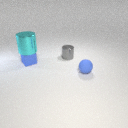
small blue metal cube behind small blue rubber sphere